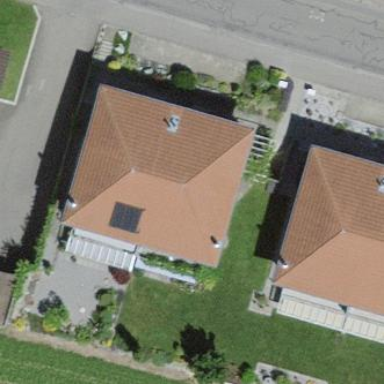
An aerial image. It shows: Semi-detached house.